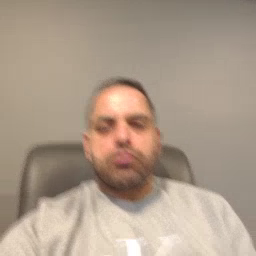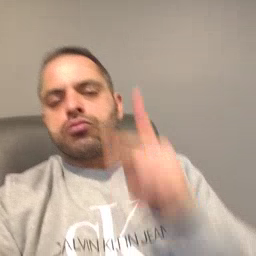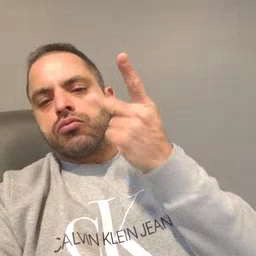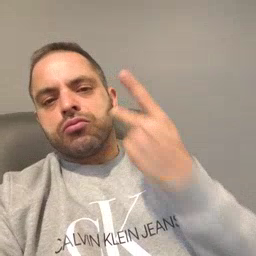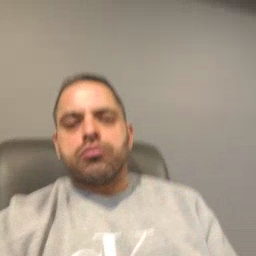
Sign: kitty